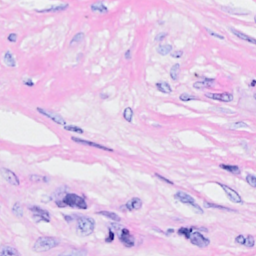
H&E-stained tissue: Breast